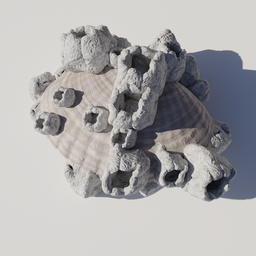
Label: animals